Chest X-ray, PA view. Patient: 29 years old, sex F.
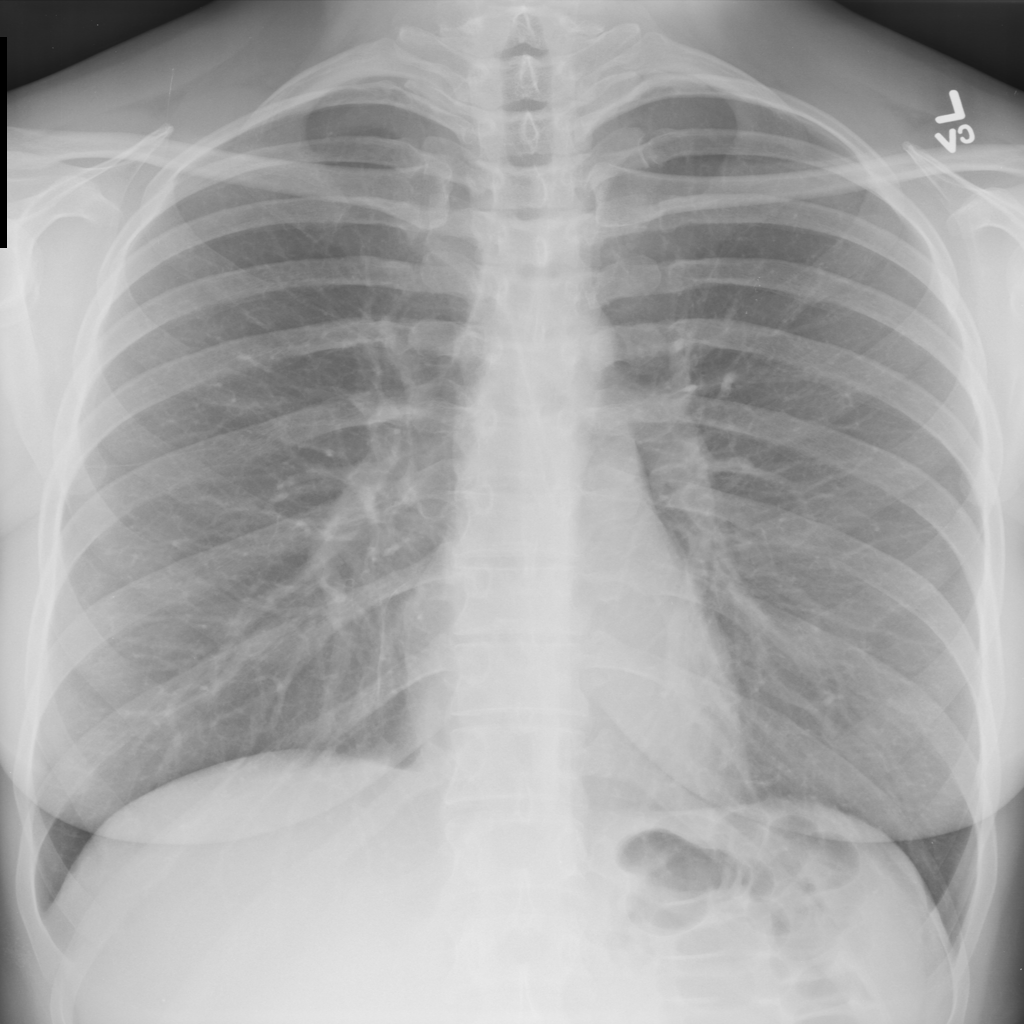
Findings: No Finding